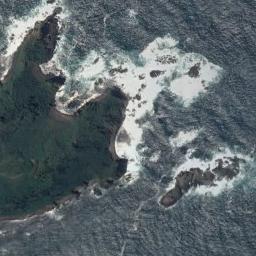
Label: beach